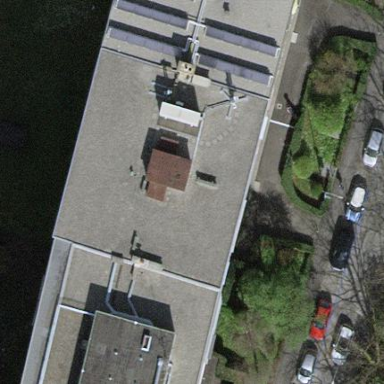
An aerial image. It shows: Image showing building with apartments.